Question: Here is the UI prototype I am trying to implement

Here is a <URL> of what I currently have and the CSS I have tried
'''
.help_header {
transform: translateY(-100px);
padding-bottom: 30px;
margin-bottom: 30px;
}
'''
Does anyone know how to make the text appear at the top, not the bottom?
I tried <URL>
but those properties didn't work either.
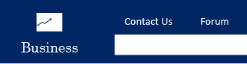
Answer: html:
'''
<body>
<div id="header">
<img src="http://imgur.com/x45xmG3.jpg" />
<div class="help_header">
<span>Contact us</span>
<span>Forum</span>
</div>
</div>
</body>
'''
css:
'''
body {
padding:0;
margin:0;
}
#header {
height: 100px;
float:left;
}
.help_header {
float:right;
}
'''
are you looking for somting like this: <URL>